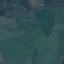
Label: Pasture